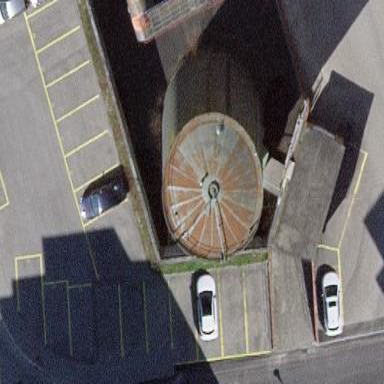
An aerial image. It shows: Building with dome-shaped roof.